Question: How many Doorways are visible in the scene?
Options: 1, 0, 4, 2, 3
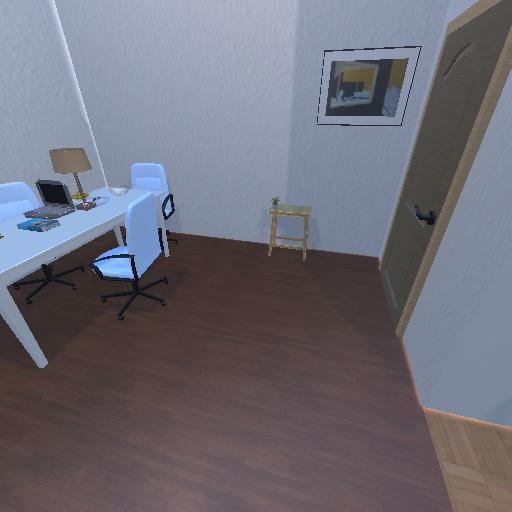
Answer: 1